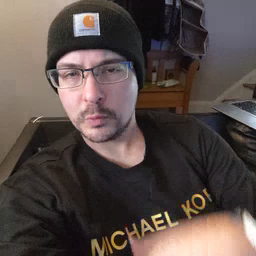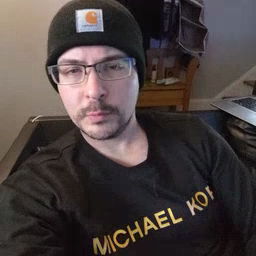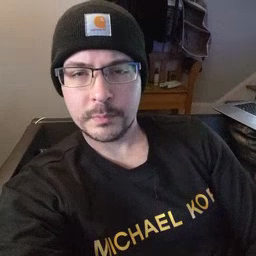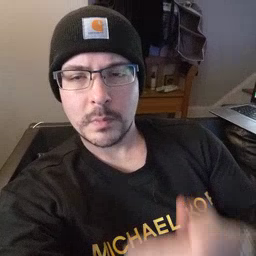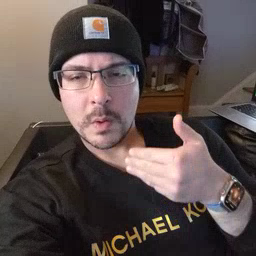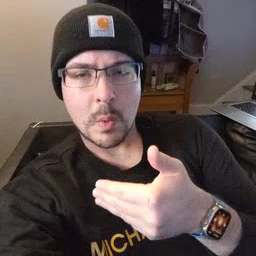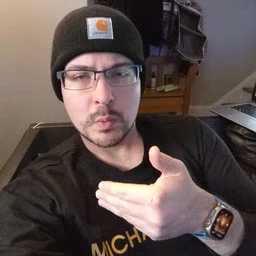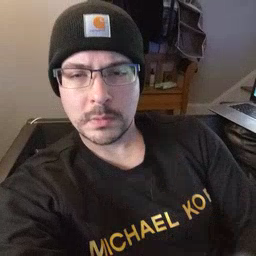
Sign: close